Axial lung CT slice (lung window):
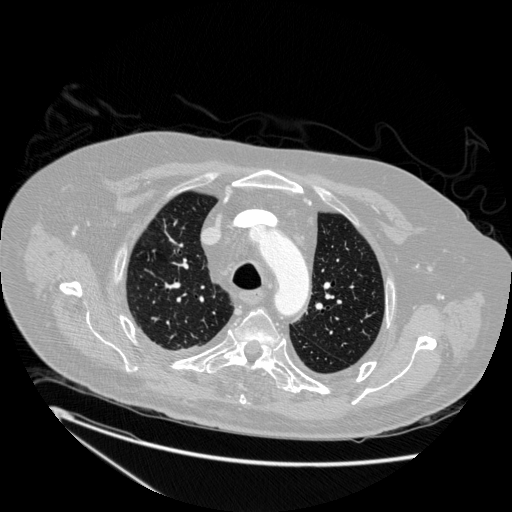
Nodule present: no